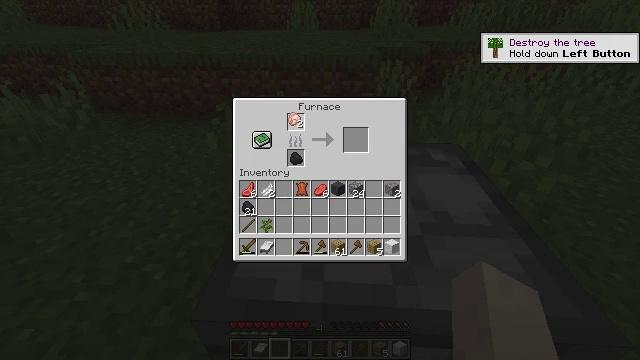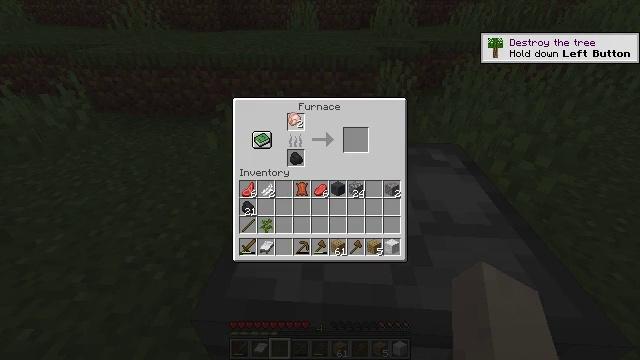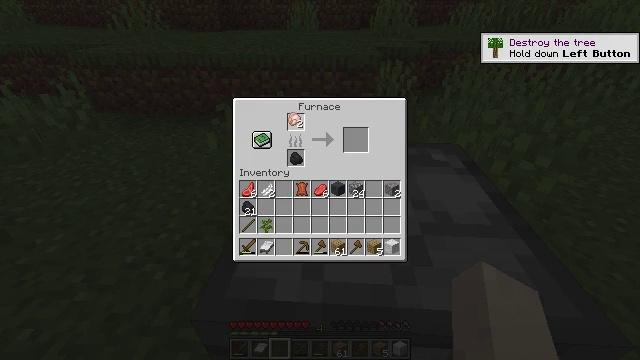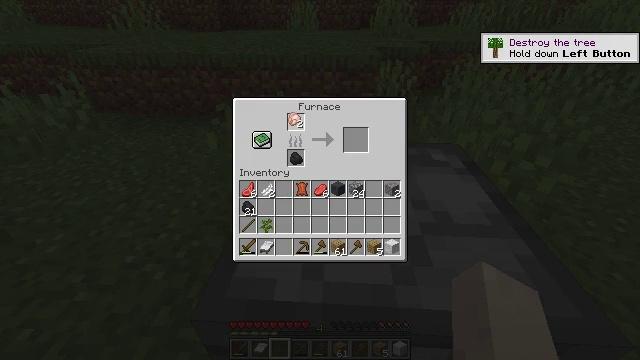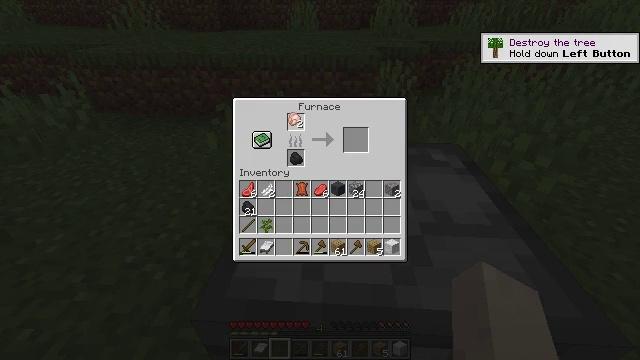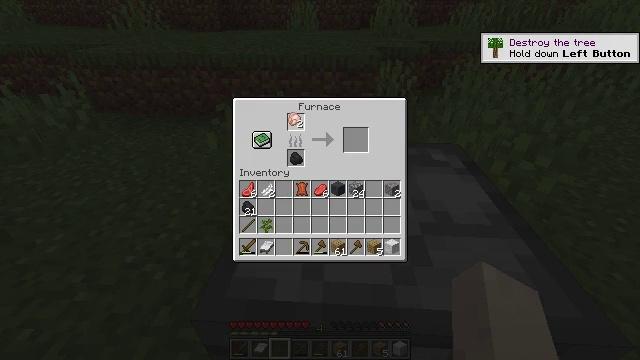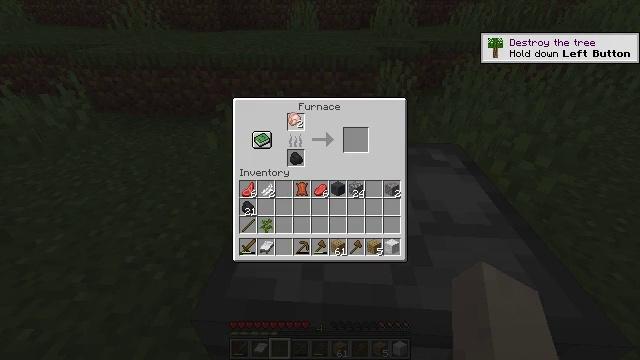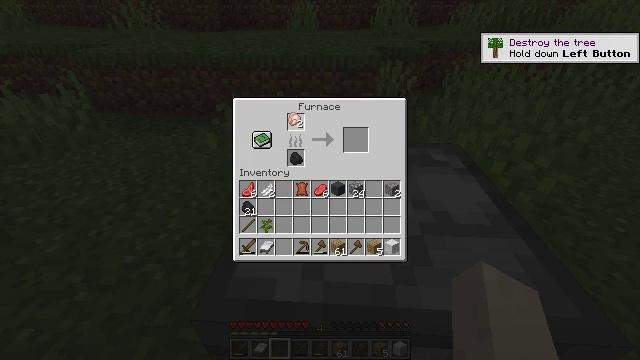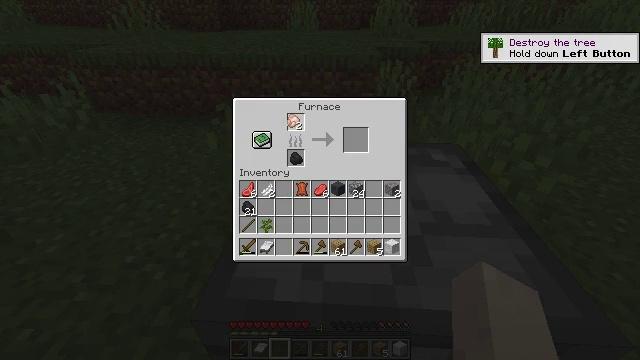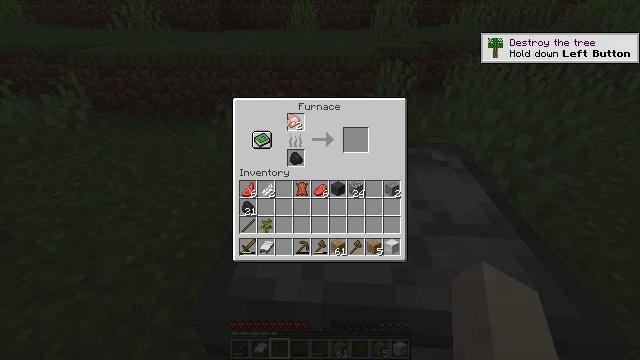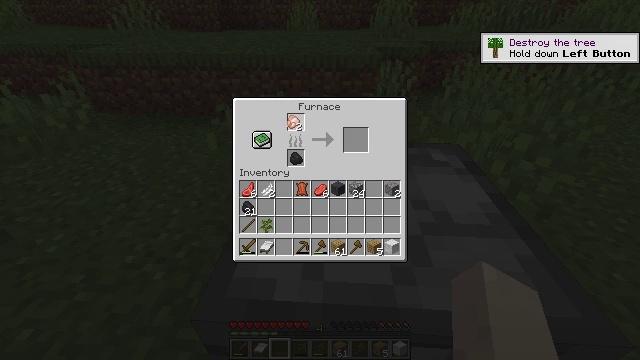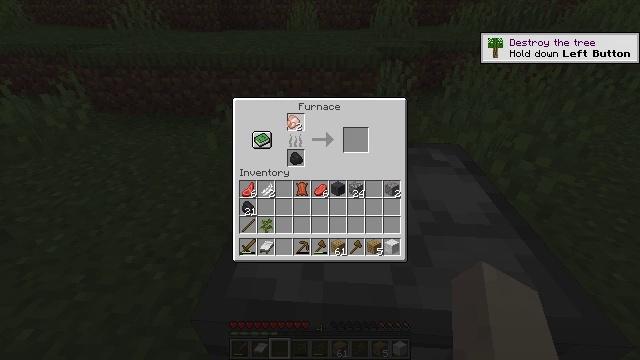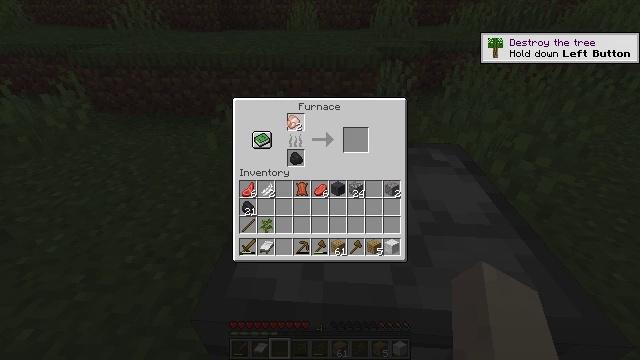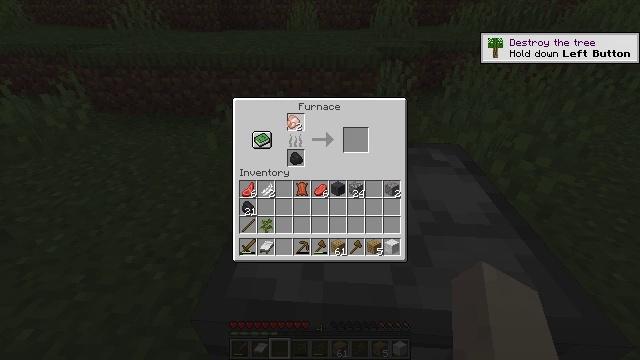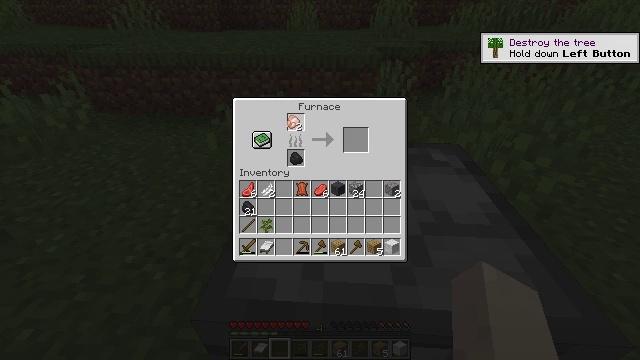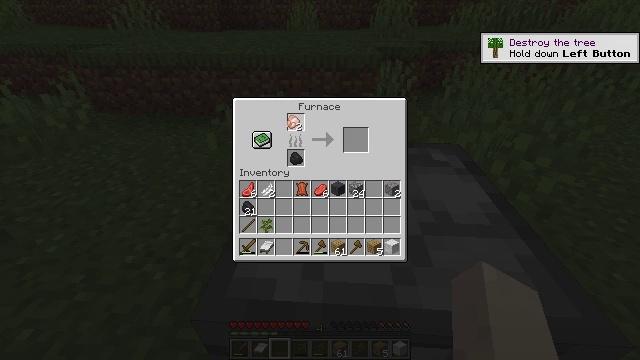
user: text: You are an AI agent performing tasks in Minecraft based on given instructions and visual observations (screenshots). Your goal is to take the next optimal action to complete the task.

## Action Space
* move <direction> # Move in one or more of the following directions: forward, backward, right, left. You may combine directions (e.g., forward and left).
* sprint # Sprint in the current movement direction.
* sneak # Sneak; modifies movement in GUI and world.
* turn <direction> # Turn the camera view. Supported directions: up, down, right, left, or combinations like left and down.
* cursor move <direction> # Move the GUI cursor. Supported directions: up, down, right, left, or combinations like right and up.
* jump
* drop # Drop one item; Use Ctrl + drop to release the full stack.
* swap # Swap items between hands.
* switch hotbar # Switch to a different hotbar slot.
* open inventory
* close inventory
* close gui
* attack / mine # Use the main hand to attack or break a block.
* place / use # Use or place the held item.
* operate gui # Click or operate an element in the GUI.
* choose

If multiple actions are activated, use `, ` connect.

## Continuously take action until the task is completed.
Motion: motion action
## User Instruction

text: Use a furnace to make cooked chicken.
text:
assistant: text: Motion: no_op
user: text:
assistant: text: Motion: no_op
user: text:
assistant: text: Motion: no_op
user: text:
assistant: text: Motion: no_op
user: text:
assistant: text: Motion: no_op
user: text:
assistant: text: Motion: no_op
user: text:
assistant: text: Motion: no_op
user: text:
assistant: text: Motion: no_op
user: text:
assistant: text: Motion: no_op
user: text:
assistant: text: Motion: no_op
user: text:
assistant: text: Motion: no_op
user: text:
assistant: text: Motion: no_op
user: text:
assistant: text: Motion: no_op
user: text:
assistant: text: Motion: no_op
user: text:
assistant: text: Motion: no_op
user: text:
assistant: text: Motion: no_op
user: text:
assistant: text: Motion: no_op
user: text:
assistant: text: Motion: no_op
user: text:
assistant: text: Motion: no_op
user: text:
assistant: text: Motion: no_op
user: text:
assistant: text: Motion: no_op
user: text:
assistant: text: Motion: no_op
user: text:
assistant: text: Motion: no_op
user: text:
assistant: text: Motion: no_op
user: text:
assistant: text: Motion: no_op
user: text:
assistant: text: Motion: no_op
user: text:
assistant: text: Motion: no_op
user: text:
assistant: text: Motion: cursor move down
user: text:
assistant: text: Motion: cursor move down
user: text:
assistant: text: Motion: cursor move down